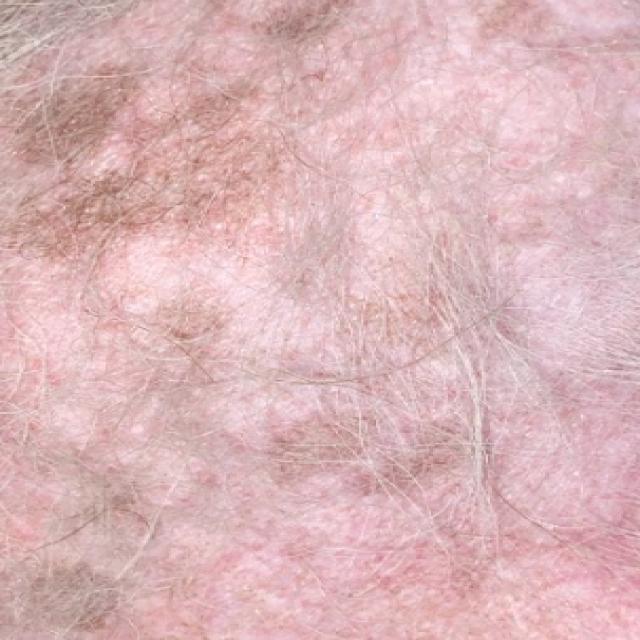
Canine demodicosis (Demodex mange) — caused by Demodex canis mites. Presents with alopecia, follicular papules, pustules, and comedones. Often localized on face and forelimbs.